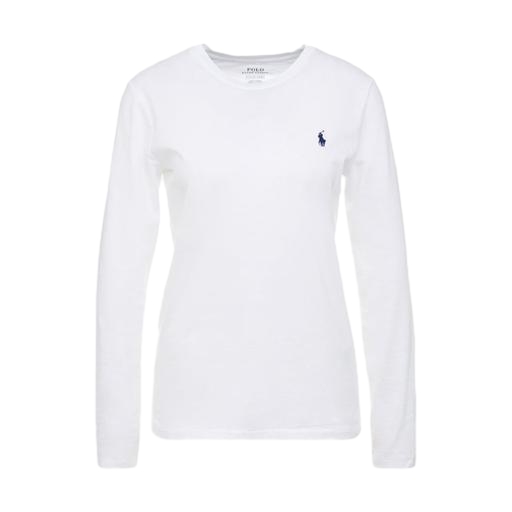
white women's classic long-sleeve t-shirt, white long sleeve logo t-shirt, white jersey long-sleeve shirt, white background